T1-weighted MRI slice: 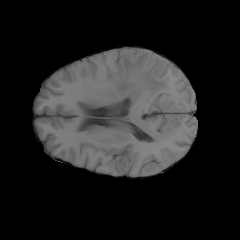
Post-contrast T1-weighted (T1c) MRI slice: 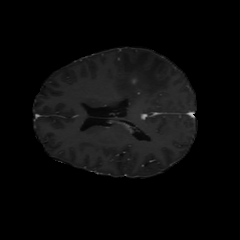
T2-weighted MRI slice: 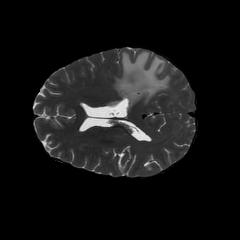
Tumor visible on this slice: yes